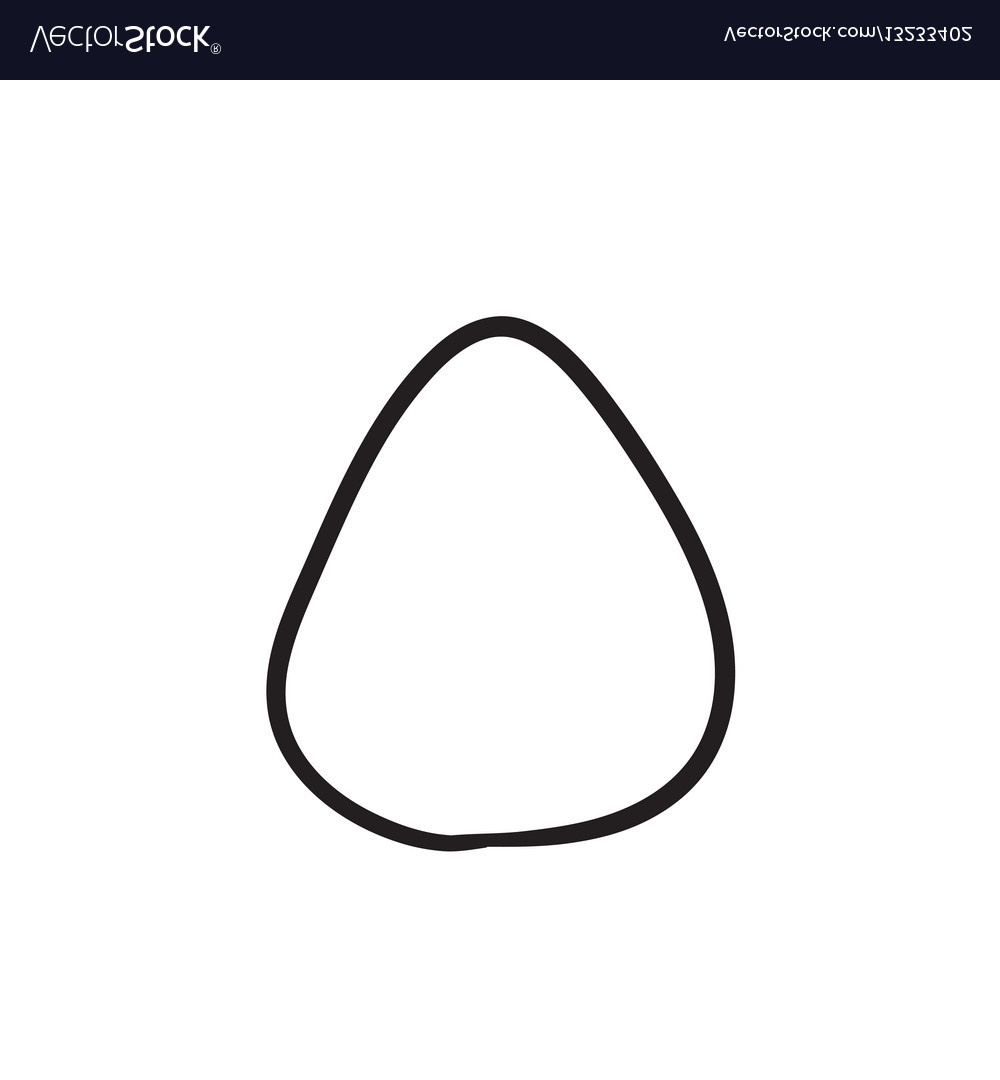
Label: pick, plectrum, plectron